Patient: sex F, age 41
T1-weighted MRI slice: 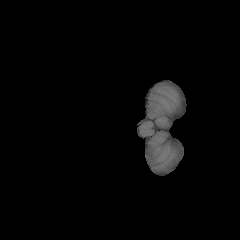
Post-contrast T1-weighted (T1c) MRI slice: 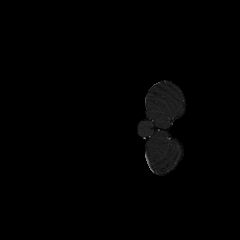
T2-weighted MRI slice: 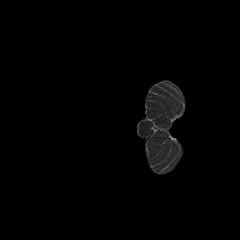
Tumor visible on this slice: no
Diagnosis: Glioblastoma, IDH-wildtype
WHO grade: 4